Interaction volume radius: 5 \u00c5
Interaction volume height: 40 \u00c5
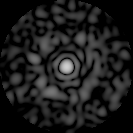
Disorder parameter: 0.8024